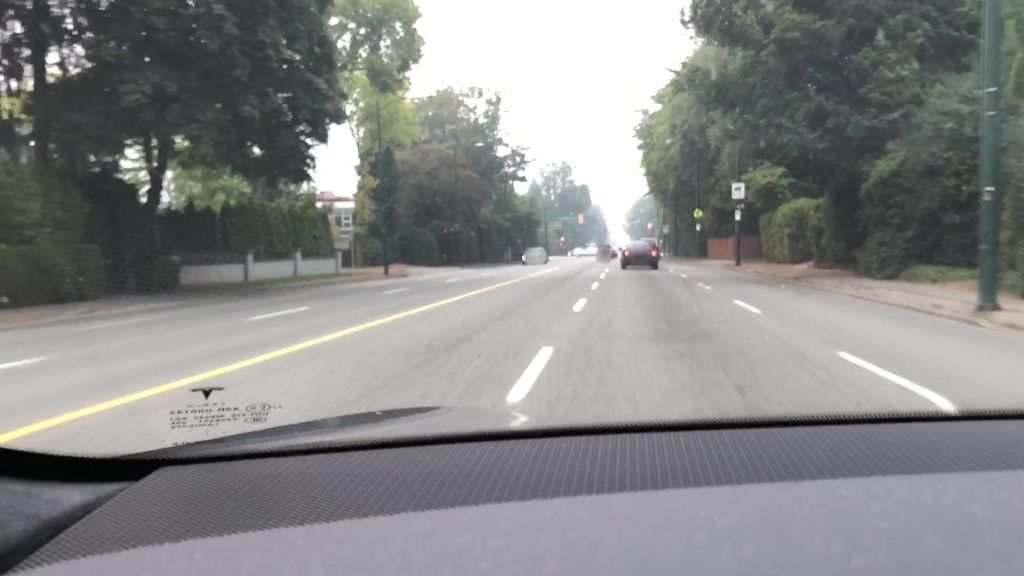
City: vancouver